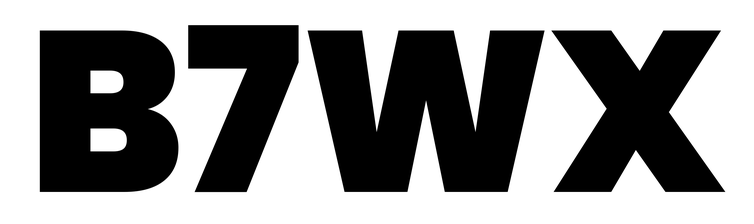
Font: Poppins-Black